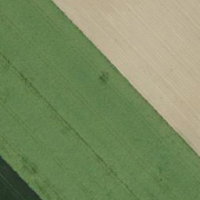
EUNIS habitat code: 52
Species observed at this site:
Alauda arvensis